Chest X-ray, PA view. Patient: 35 years old, sex M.
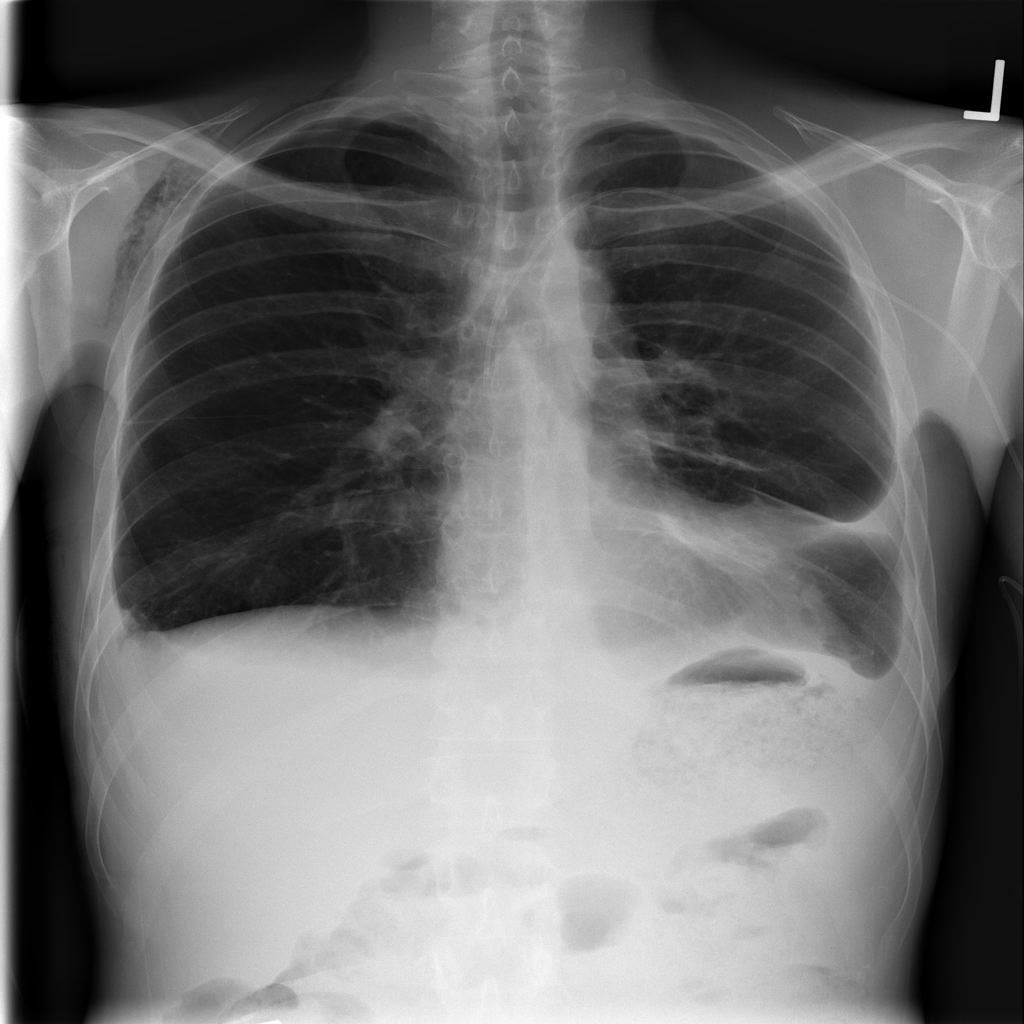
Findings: Atelectasis, Emphysema